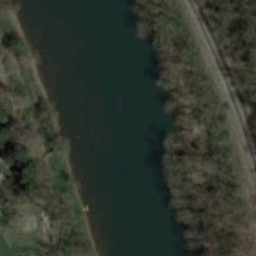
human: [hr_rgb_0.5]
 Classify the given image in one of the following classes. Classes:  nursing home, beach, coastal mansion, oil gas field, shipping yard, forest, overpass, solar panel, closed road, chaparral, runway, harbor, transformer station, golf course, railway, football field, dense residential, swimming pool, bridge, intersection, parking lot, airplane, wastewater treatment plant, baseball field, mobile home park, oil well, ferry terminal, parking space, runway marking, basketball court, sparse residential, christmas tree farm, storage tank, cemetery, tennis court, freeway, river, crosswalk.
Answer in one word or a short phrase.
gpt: river